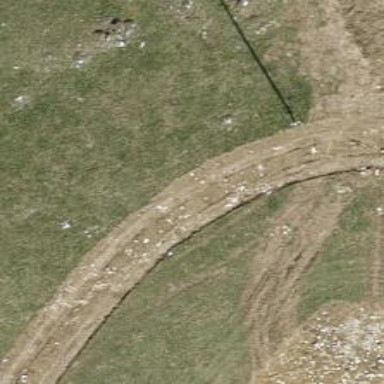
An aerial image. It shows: Wall made of dry stone.